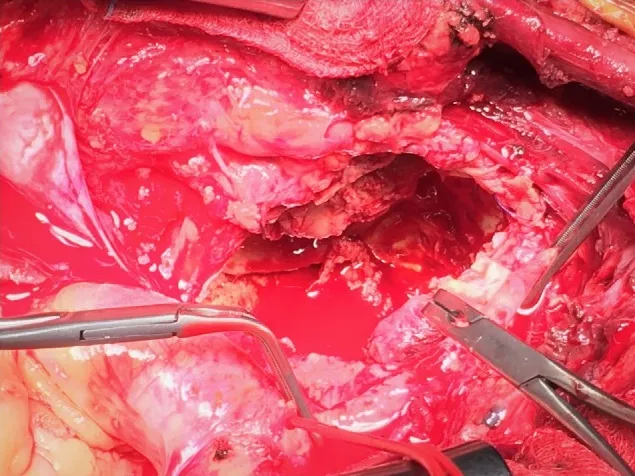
Aneurysmatectomy with removal of thrombus and backbleeding from subclavian branches.
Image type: medical_photograph (other_medical_photograph)